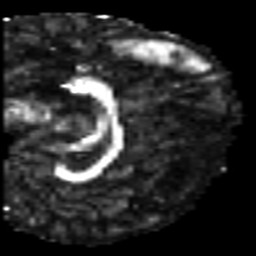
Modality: FA
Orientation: sagittal
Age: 22
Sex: female
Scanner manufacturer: siemens
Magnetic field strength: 3 T
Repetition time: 7 s
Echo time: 0.0926 s